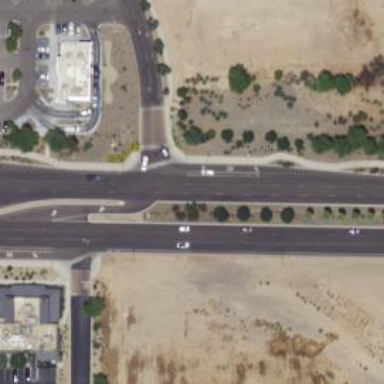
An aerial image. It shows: Asphalt road with secondary link designation.